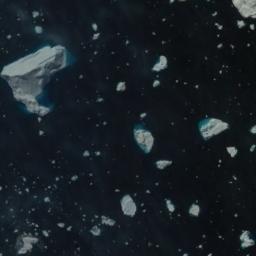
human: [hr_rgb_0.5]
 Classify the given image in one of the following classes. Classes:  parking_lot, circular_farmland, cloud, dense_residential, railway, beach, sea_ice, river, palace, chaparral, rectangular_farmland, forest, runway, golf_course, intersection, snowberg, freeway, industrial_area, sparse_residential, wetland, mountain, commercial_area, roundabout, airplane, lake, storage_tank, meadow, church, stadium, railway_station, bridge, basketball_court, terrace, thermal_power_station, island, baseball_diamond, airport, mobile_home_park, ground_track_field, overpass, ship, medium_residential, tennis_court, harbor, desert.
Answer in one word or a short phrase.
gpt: sea_ice